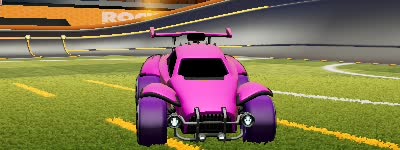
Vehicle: octane